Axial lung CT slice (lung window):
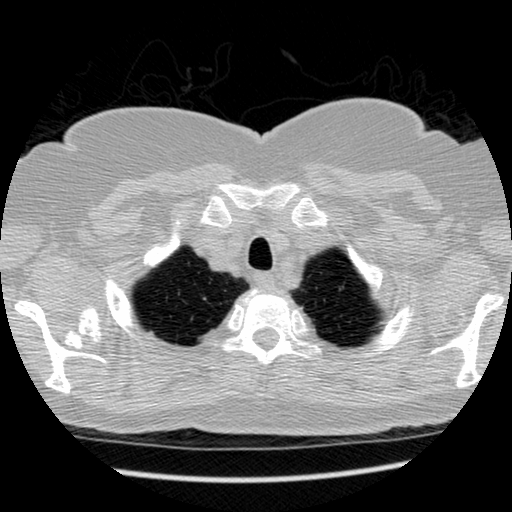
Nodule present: no